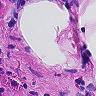
Metastatic tissue present: no